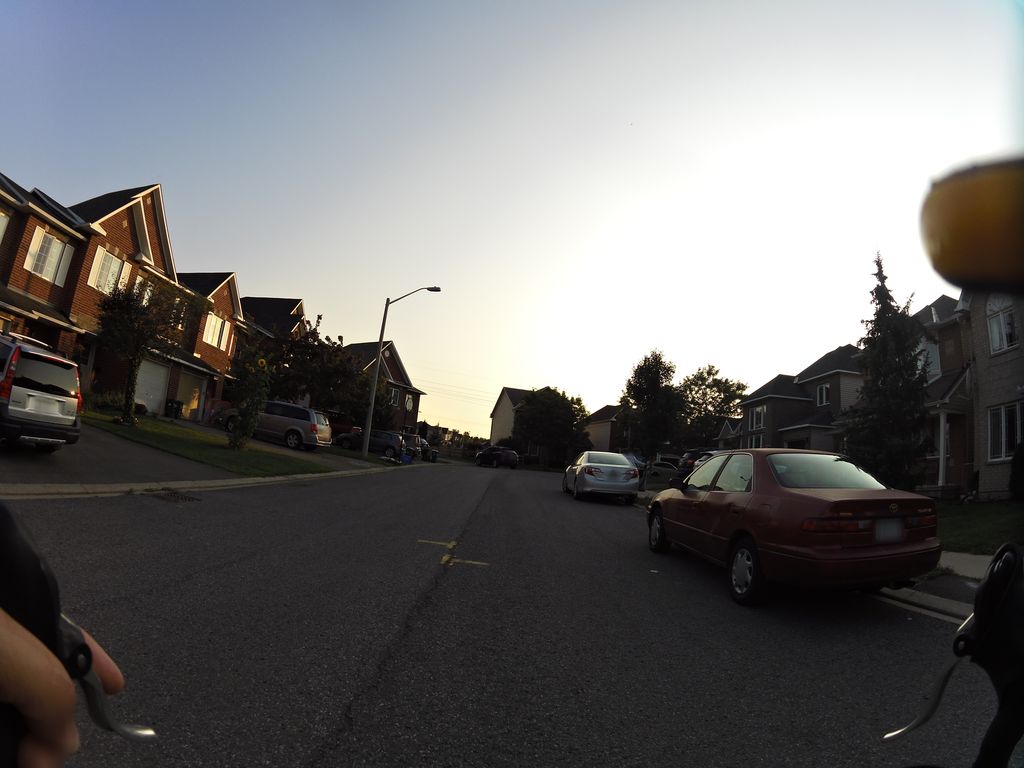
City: ottawa-gatineau